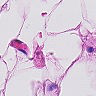
Metastatic tissue present: no